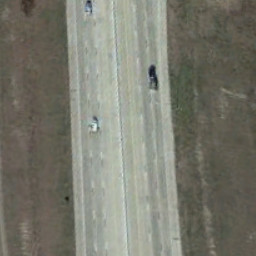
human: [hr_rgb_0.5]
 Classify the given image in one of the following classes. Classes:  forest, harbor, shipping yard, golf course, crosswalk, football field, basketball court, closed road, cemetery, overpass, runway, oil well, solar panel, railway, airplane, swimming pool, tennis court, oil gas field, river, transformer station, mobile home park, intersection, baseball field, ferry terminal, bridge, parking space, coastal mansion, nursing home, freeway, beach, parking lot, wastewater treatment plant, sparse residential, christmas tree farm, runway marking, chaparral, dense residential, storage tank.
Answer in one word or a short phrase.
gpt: freeway